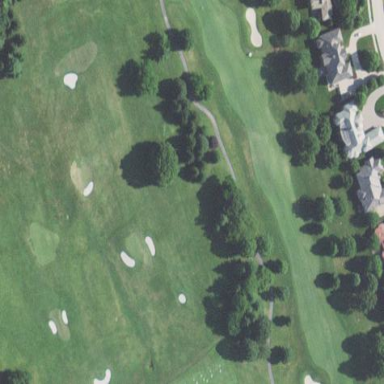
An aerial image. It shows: Golf pitch for leisure land.